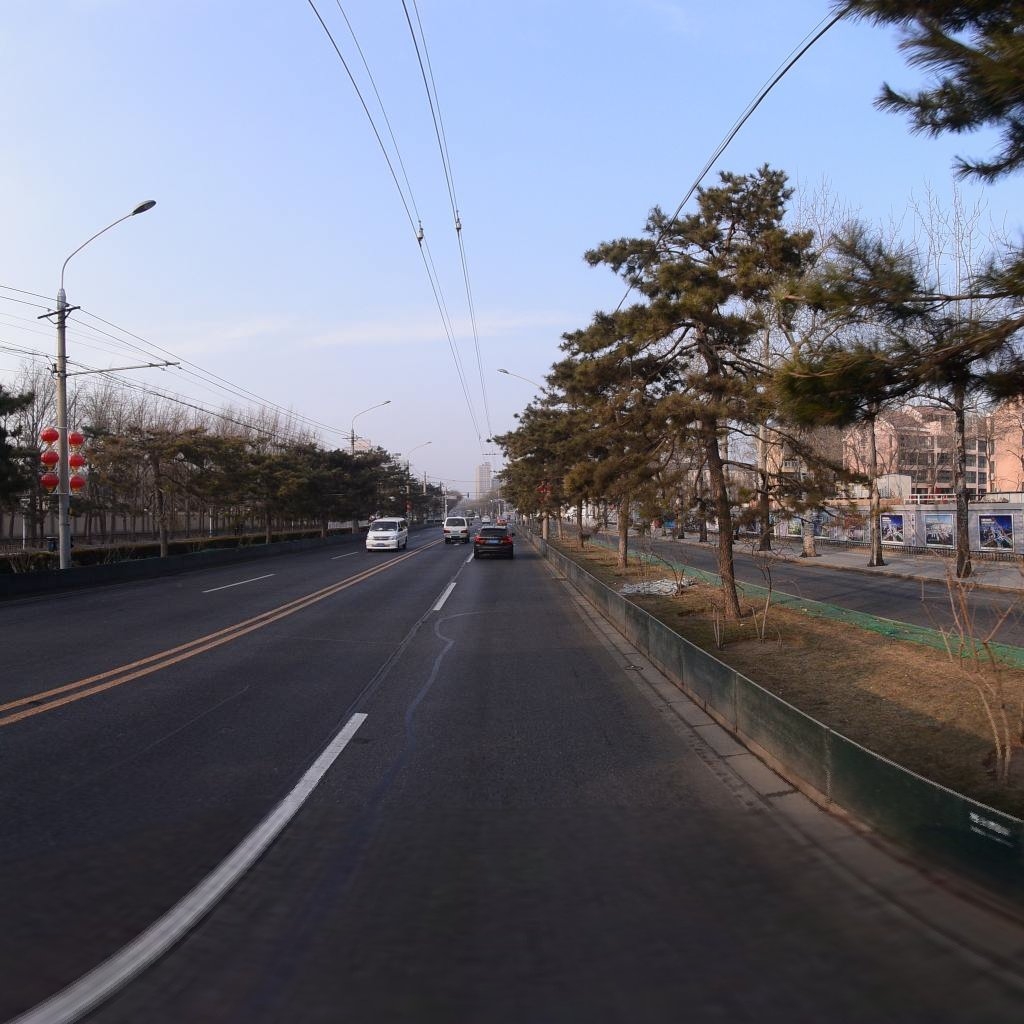
Region: Xicheng
Road damage annotations: transverse patch, longitudinal patch, longitudinal patch, longitudinal patch